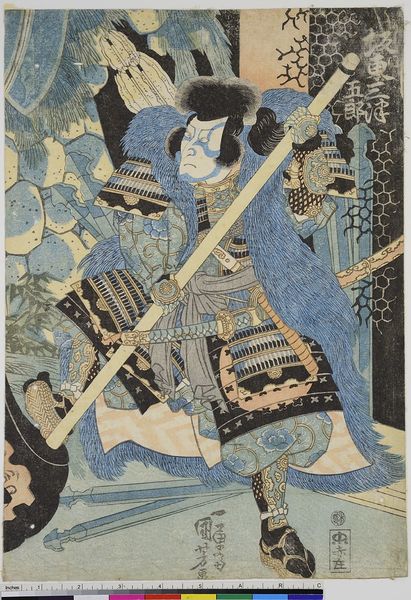
Titel: Der Schauspieler Bando Mitsugoro IV
Künstler: Utagawa Kuniyoshi
Standort: Hamburg
Institution: Museum für Kunst und Gewerbe Hamburg
Schlagwörter: holzschnitt, druckgraphik, druckgrafik, krieger, zeit, schauspieler, farbholzschnitt, schauspielerin, streitaxt, kabuki, edo, reproduktionen, samurai, druckerzeugnisse, streitwaffen, streitkräfte